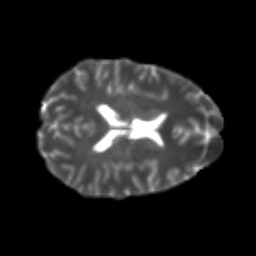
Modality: T2w
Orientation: axial
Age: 24
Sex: female
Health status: healthy
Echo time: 0.074 s